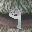
Label: 9